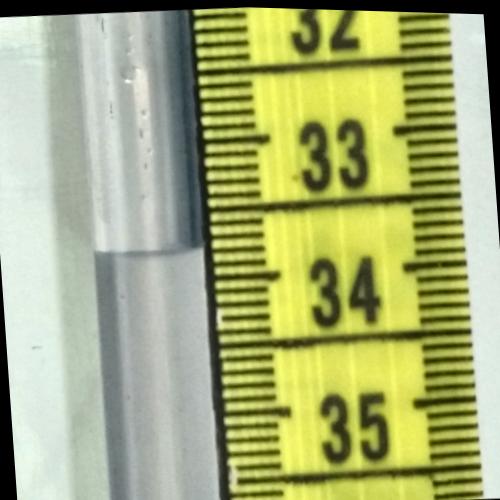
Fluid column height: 33.8 cm